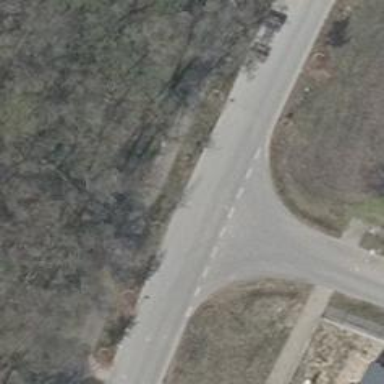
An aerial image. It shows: Unclassified road with asphalt surface.